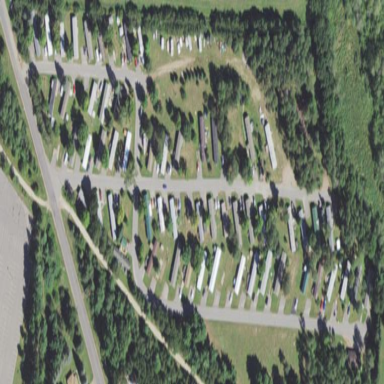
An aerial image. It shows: Residential area designated as trailer park.